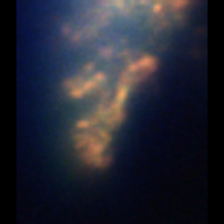
Taxon: Unknown_detritus
Group: Unknown